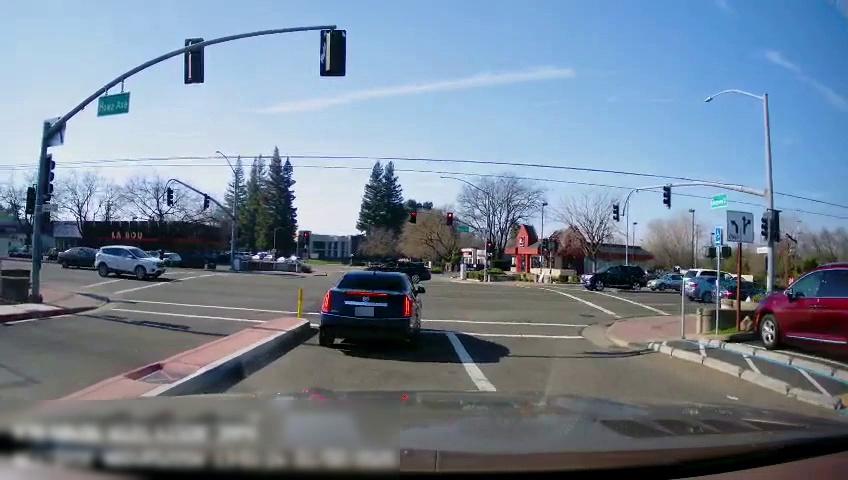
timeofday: Day
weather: Sunny
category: Drivable Space
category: Vehicles | Car
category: Vehicles | SUV
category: Vehicles | SUV
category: Vehicles | Car
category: Vehicles | Car
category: Vehicles | SUV
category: Vehicles | Car
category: Vehicles | Car
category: Vehicles | Car
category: Vehicles | SUV
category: Vehicles | Car
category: Vehicles | Car
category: Lanes | Opposite Lane
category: Lanes | Current Lane
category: Traffic | Lights
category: Traffic | Lights
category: Traffic | Signs
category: Traffic | Lights
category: Traffic | Lights
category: Traffic | Lights
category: Traffic | Signs
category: Traffic | Lights
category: Traffic | Lights
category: Traffic | Lights
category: Traffic | Lights
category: Traffic | Lights
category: Traffic | Lights
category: Traffic | Signs
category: Traffic | Lights
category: Traffic | Lights
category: Traffic | Lights
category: Traffic | Signs
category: Traffic | Signs
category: Traffic | Lights
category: Traffic | Lights